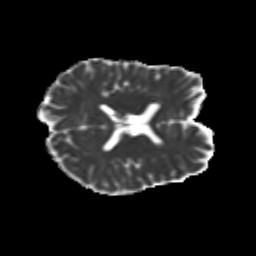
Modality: MD
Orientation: axial
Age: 29
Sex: male
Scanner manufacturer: siemens
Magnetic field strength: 3 T
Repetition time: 3.5 s
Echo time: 0.104 s